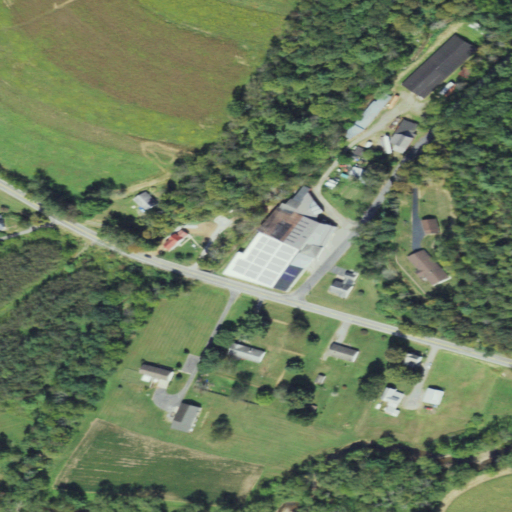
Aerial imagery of valley in Pennsylvania named Greens Hollow containing pasture, deciduous forest, open development, cultivated crops, mixed forest, low intensity development, medium intensity development, and evergreen forest